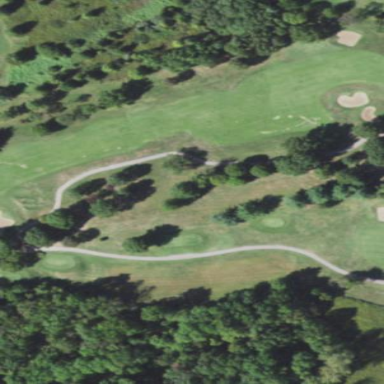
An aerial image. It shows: Golf fairway surrounded by grass.